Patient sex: F
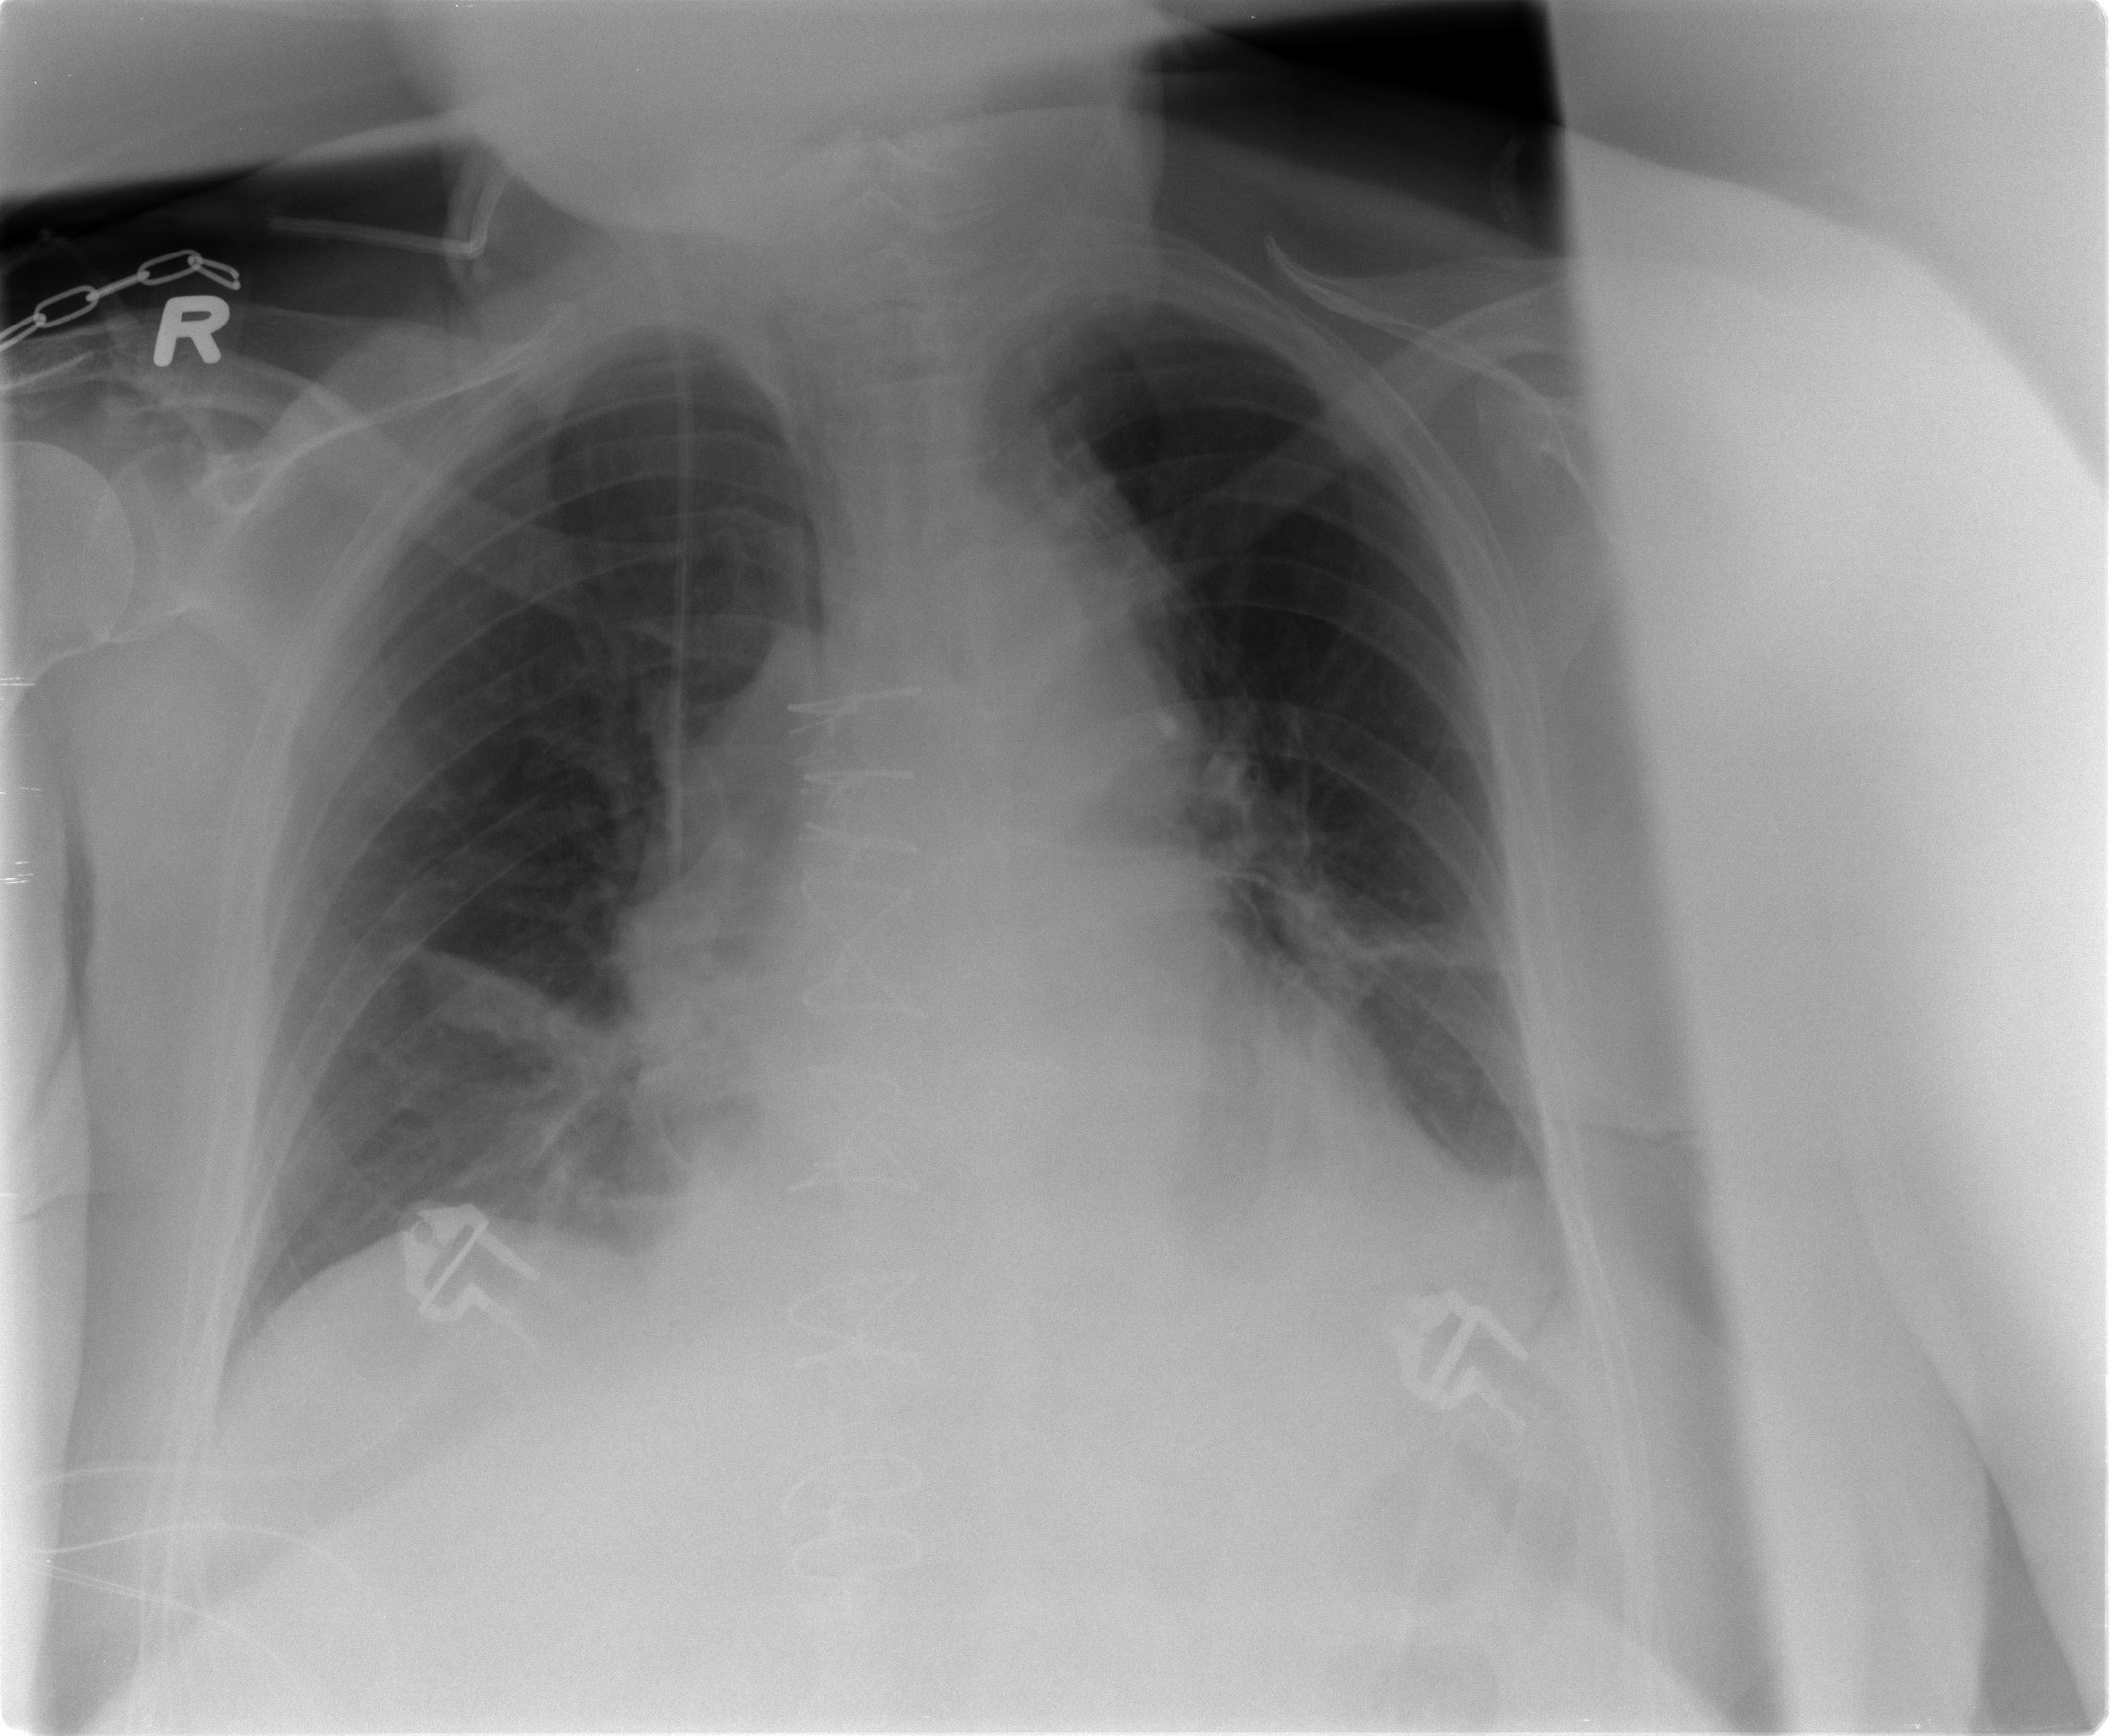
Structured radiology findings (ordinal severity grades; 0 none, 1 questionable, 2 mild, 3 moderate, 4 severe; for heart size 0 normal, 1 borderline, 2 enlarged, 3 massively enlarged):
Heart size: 2
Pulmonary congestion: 0
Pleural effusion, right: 0
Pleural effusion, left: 1
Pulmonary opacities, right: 0
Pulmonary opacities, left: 0
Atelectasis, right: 2
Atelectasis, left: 2